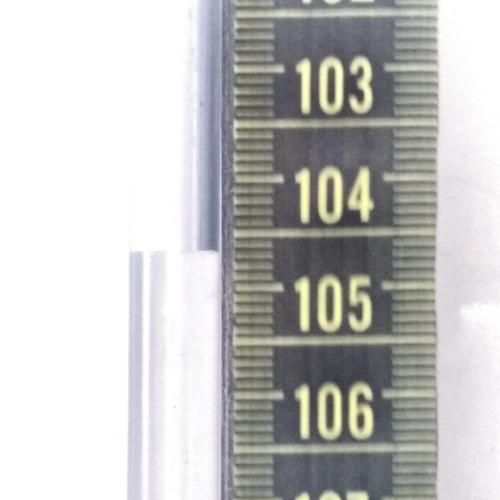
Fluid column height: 104.7 cm